Brain MRI, t2w sequence, axial 2D slice.
Patient: age 23, sex F, weight 95 kg, height 1.95 m
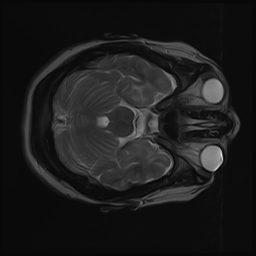